Question: I am trying to host wcf on IIS, using transport security. I found a good tutorial and follow the instructions : <URL>. I am always getting "The HTTP request was forbidden with client authentication scheme 'Anonymous'". How can I handle it?
What I did so far is:
1. I created self-signed root authority certificate as explained here. makecert -n "CN=TempCA" -r -sv TempCA.pvk TempCA.cer
2. Created a new server certificate signed by a root authority certificate makecert -sk SignedByCA -iv TempCA.pvk -n "CN=localhost" -ic TempCA.cer localhost.cer -sr localmachine -ss My
3. Created a new client certificate signed by a root authority certificate makecert -sk SignedByCA -iv TempCA.pvk -n "CN=clientCert" -ic TempCA.cer clientCert.cer -sr localmachine -ss My
4. Added CA to Trusted Root Certificate

1. Added these certificates to Personal --> Certificates
2. Added client certificate to Trusted People
3. Everything looks OK
4. Created very simple WCF application. Added it IIS
5. Adjust security settings
6. This is my service web.config file
> '''
> <?xml version="1.0"?> <configuration> <system.web>
> <compilation debug="true" targetFramework="4.5" />
> <httpRuntime targetFramework="4.5"/> </system.web> <system.serviceModel>
> <bindings>
> <basicHttpBinding>
> <binding name="EmployeeBindingConfig">
> <security mode="Transport">
> <transport clientCredentialType="Certificate" />
> </security>
> </binding>
> </basicHttpBinding>
> </bindings>
> <behaviors>
> <serviceBehaviors>
> <behavior name="EmployeeServiceBehavior">
> <serviceMetadata httpsGetEnabled="true"/>
> <serviceDebug includeExceptionDetailInFaults="true"/>
> <serviceCredentials>
> <clientCertificate>
> <authentication certificateValidationMode="PeerOrChainTrust"
> trustedStoreLocation="LocalMachine" />
> </clientCertificate>
> </serviceCredentials>
> </behavior>
> </serviceBehaviors>
> </behaviors>
> <services>
> <service
> behaviorConfiguration="EmployeeServiceBehavior"
> name="WCF.Tutorial.TransportSecurity.ServiceNew.EmployeeService">
> <host>
> <baseAddresses>
> <add baseAddress="https://localhost/WCF.Tutorial.TransportSecurity.ServiceNew"/>
> </baseAddresses>
> </host>
> <endpoint address="EmployeeService"
> binding="basicHttpBinding"
> bindingConfiguration="EmployeeBindingConfig"
> contract="WCF.Tutorial.TransportSecurity.ServiceNew.IEmployeeService"
> />
> <endpoint
> address="mex"
> binding="mexHttpsBinding"
> contract="IMetadataExchange" />
> </service>
> </services> </system.serviceModel> <system.webServer>
> <modules runAllManagedModulesForAllRequests="true"/> </system.webServer> </configuration>
'''
1. This is my client app.config
> '''
> <?xml version="1.0" encoding="utf-8" ?>
> <configuration>
> <startup>
> <supportedRuntime version="v4.0" sku=".NETFramework,Version=v4.5" />
> </startup>
> <system.serviceModel>
> <behaviors>
> <endpointBehaviors>
> <behavior name="EmployeeEndpointBehaviour">
> <clientCredentials>
> <clientCertificate storeLocation="LocalMachine" storeName="My" x509FindType="FindBySubjectName" findValue="omer-HP"/>
> </clientCredentials>
> </behavior>
> </endpointBehaviors>
> </behaviors>
> <bindings>
> <basicHttpBinding>
> <binding name="EmployeeBindingConfig">
> <security mode="Transport">
> <transport clientCredentialType="Certificate" />
> </security>
> </binding>
> </basicHttpBinding>
> </bindings>
> <client>
> <endpoint address="https://localhost/WCF.Tutorial.TransportSecurity.ServiceNew/EmployeeService.svc"
> binding="basicHttpBinding" bindingConfiguration="EmployeeBindingConfig"
> contract="WCF.Tutorial.TransportSecurity.ServiceNew.IEmployeeService"
> name="serviceEndpoint"
> behaviorConfiguration="EmployeeEndpointBehaviour"/>
> </client>
> </system.serviceModel>
> </configuration>
'''
1. This is my client code and error
My question is how can I pass this error? I need your help.
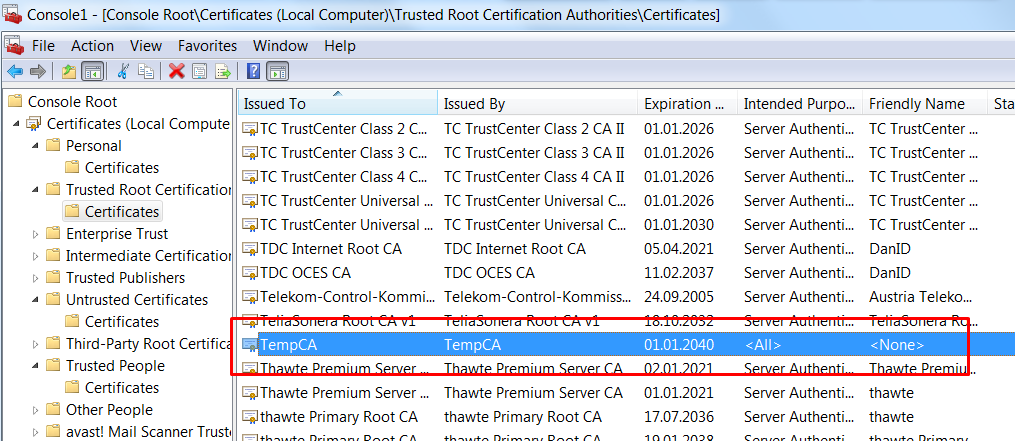
Answer: At least, the issue has been found. When I looked inside Windows Event Log I saw that error
> When asking for client authentication, this server sends a list of
trusted certificate authorities to the client. The client uses this
list to choose a client certificate that is trusted by the server.
Currently, this server trusts so many certificate authorities that the
list has grown too long. This list has thus been truncated. The
administrator of this machine should review the certificate
authorities trusted for client authentication and remove those that do
not really need to be trusted.
I backed some certificates up and deleted them. After this operation my program works.